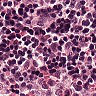
Metastatic tissue present: no